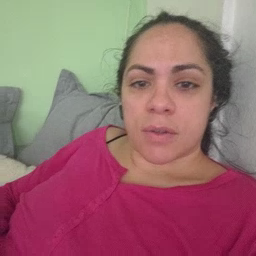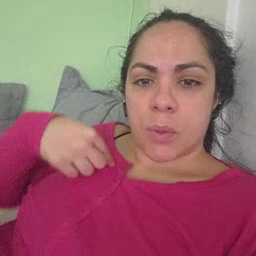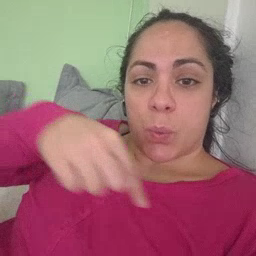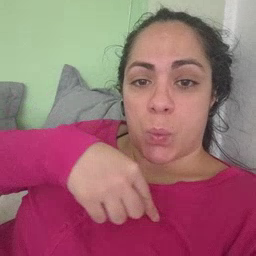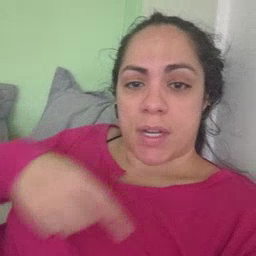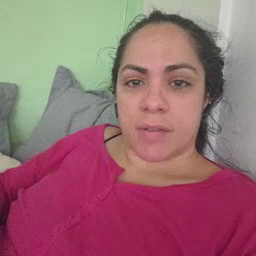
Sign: weus